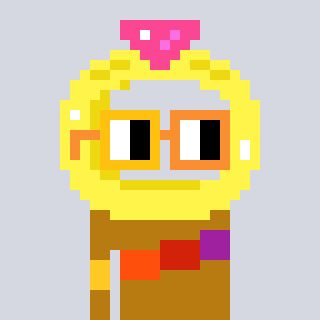
a pixel art character with square yellow and orange glasses, a ring-shaped head and a gold-colored body on a cool background